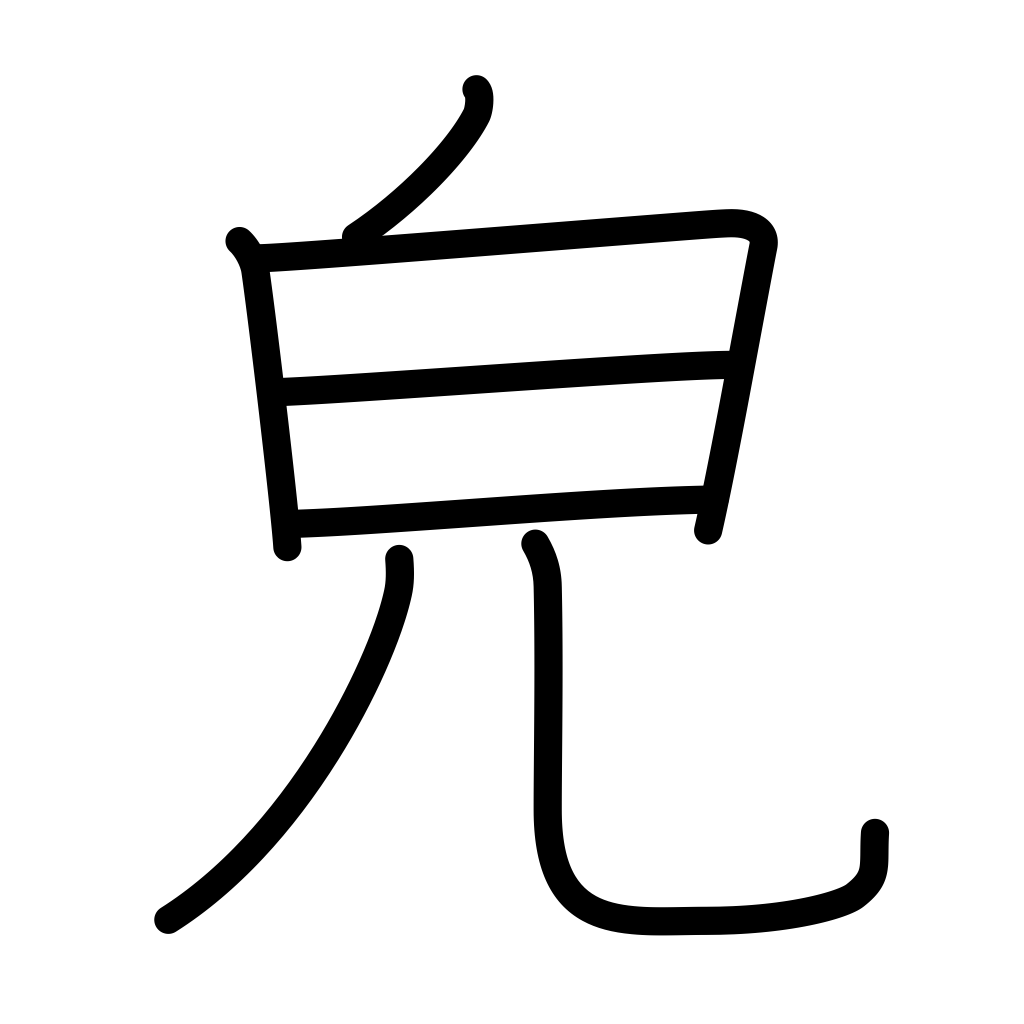
Meaning: countenance, appearance